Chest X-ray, PA view. Patient: 79 years old, sex M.
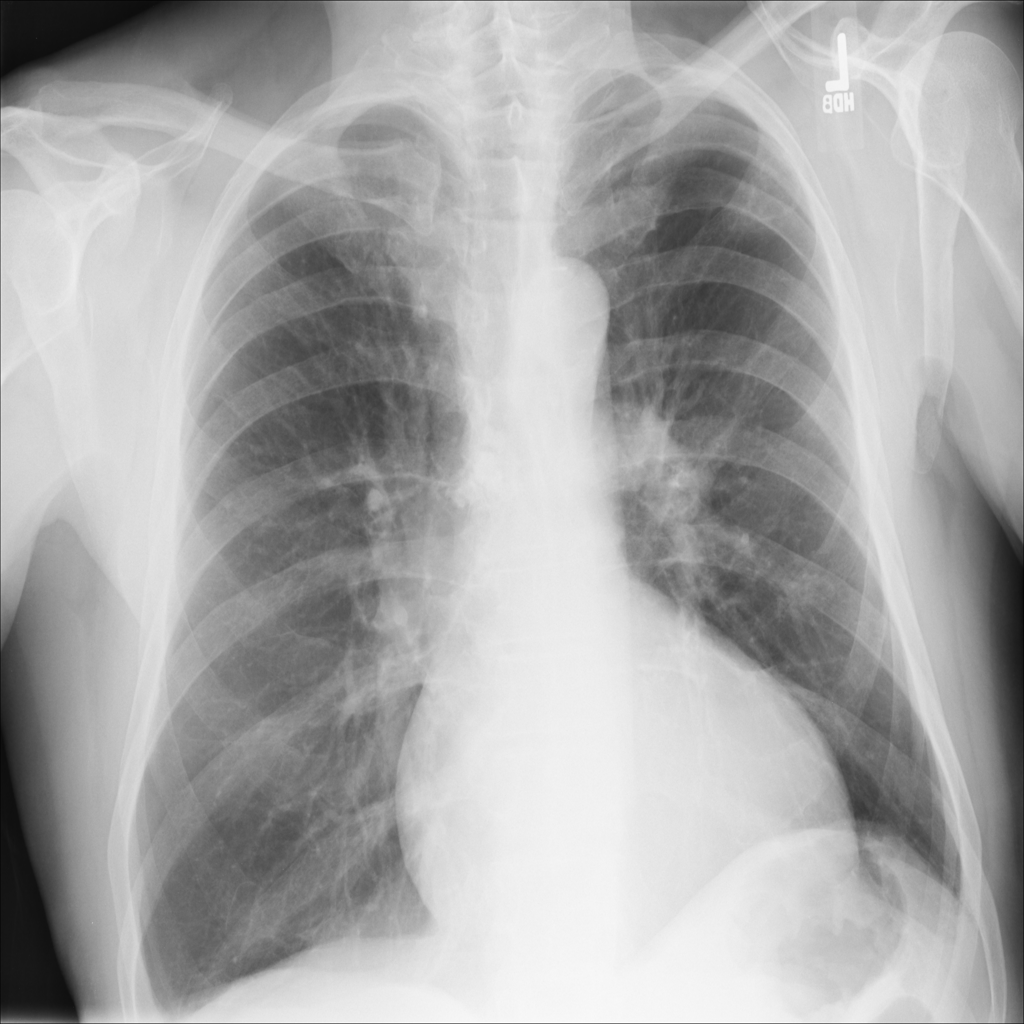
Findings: Nodule